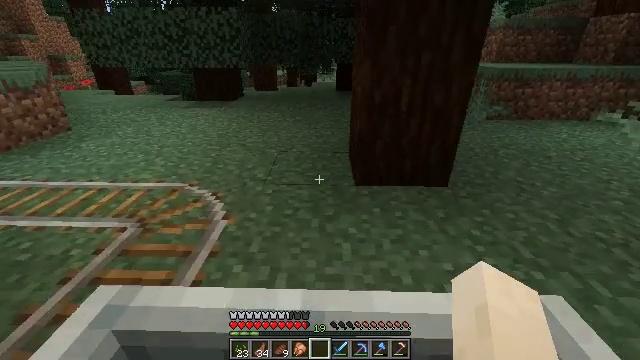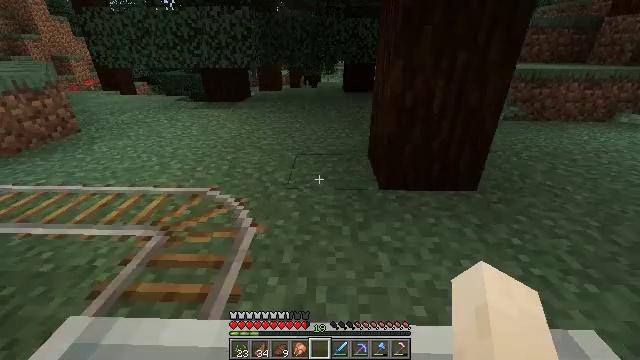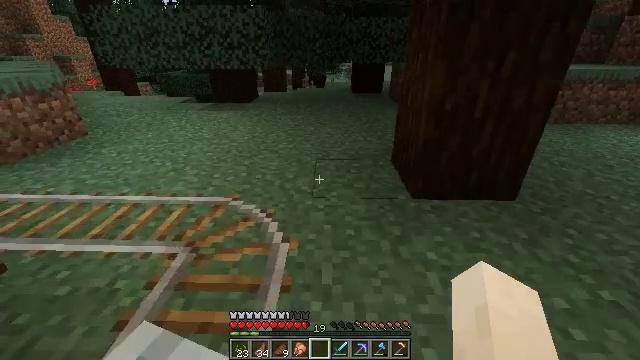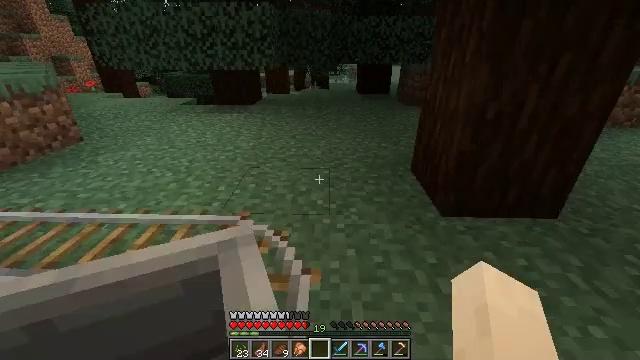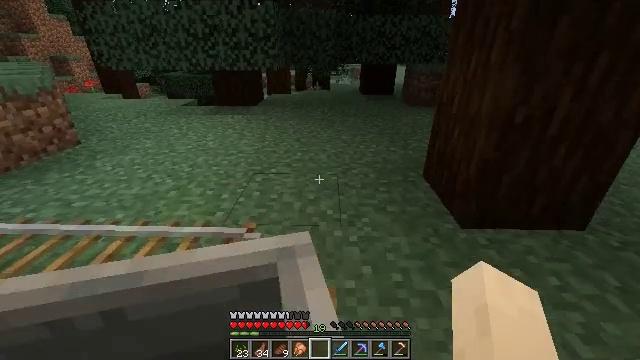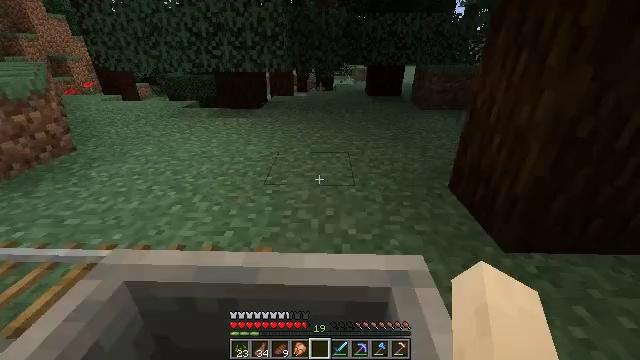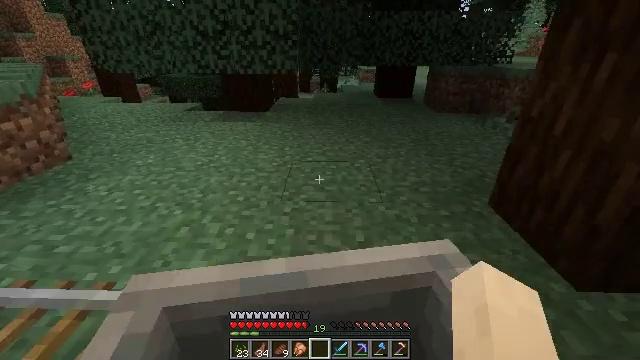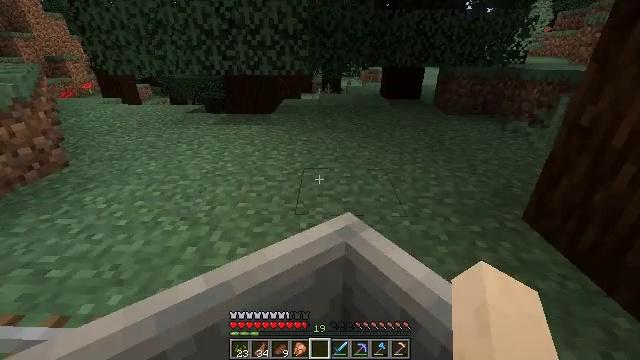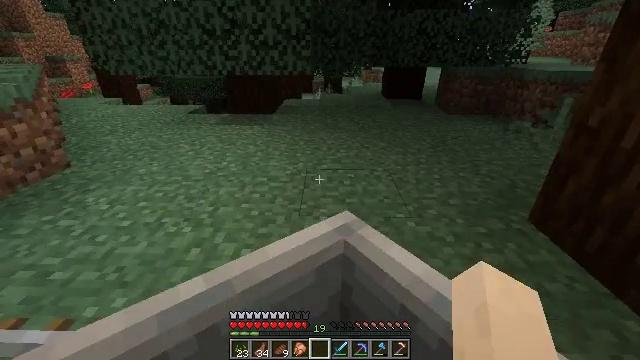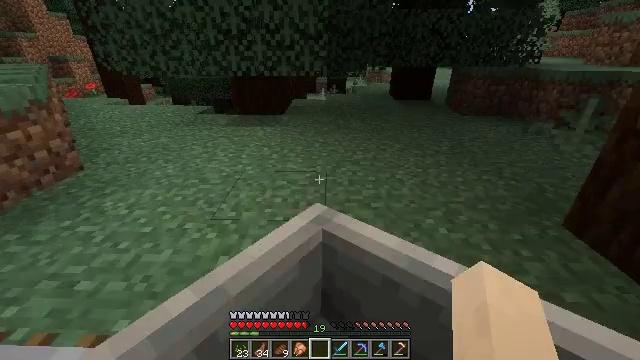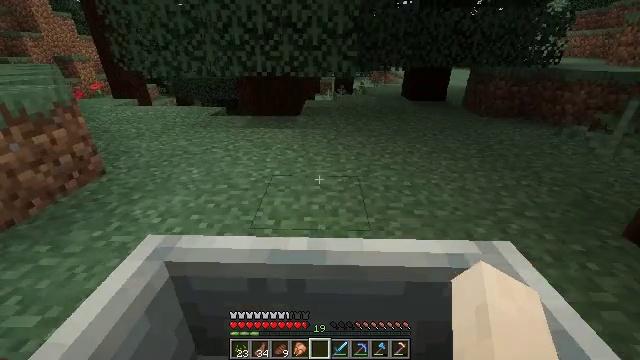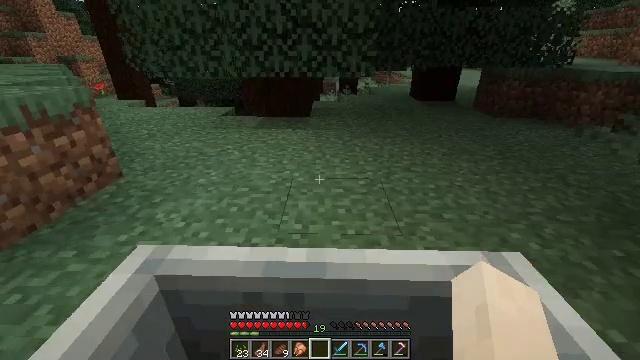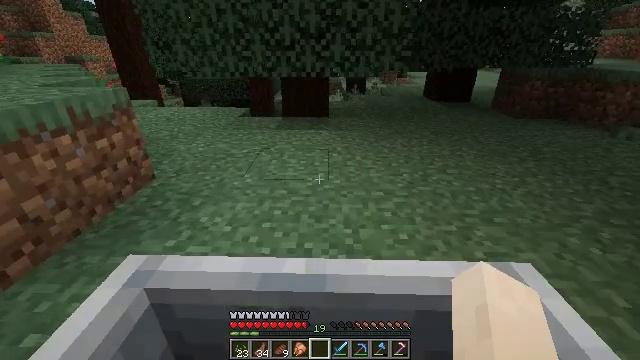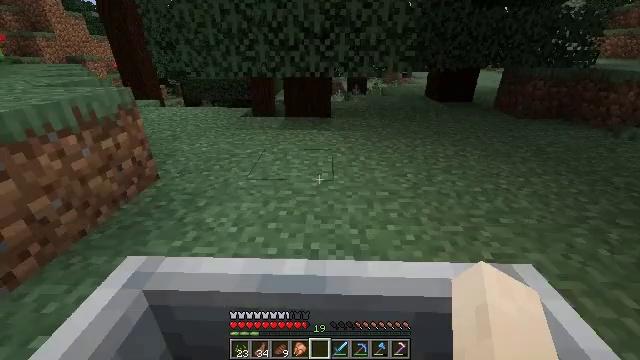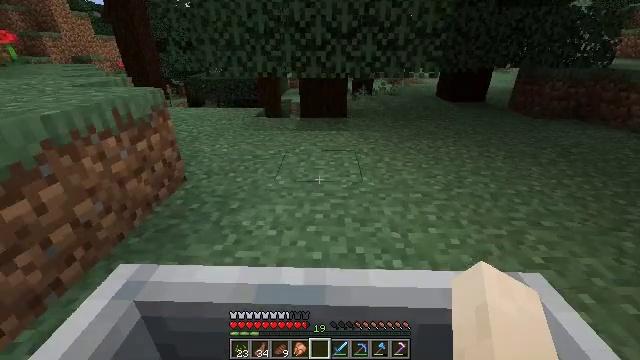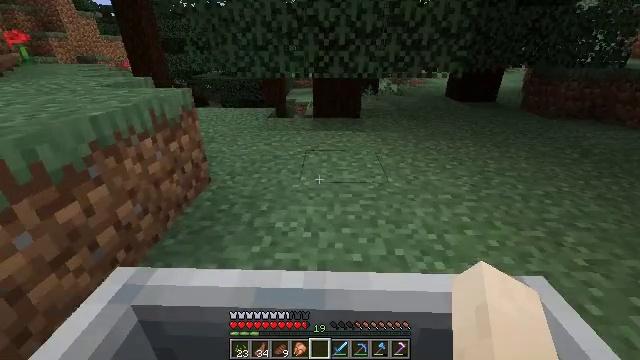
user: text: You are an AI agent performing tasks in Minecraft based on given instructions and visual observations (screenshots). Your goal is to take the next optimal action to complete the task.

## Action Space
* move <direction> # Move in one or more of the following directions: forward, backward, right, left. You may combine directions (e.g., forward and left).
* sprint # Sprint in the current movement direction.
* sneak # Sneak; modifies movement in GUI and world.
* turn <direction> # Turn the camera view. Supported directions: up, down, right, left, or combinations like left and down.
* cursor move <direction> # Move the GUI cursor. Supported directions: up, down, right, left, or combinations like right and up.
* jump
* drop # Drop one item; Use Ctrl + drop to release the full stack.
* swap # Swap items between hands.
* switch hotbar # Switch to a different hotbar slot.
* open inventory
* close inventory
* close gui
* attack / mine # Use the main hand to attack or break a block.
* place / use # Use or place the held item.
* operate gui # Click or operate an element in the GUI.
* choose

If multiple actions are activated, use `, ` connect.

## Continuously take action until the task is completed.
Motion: motion action
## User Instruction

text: Gather wheat by left-clicking on it.
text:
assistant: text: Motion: no_op
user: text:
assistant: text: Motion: no_op
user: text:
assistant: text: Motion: no_op
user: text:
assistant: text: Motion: no_op
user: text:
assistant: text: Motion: no_op
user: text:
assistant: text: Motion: no_op
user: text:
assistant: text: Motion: no_op
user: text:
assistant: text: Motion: no_op
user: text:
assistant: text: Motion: no_op
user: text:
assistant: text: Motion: no_op
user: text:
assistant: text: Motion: no_op
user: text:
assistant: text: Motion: no_op
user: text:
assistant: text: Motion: no_op
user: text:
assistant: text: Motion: no_op
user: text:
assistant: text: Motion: no_op
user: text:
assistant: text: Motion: no_op
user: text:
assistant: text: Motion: no_op
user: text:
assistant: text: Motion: no_op
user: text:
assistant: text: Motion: no_op
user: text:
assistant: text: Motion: no_op
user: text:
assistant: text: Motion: no_op
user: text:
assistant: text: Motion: no_op
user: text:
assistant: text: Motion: no_op
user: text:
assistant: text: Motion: no_op
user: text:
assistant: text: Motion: no_op
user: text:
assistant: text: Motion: no_op
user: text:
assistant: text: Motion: no_op
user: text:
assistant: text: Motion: no_op
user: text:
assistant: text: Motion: no_op
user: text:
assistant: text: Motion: no_op